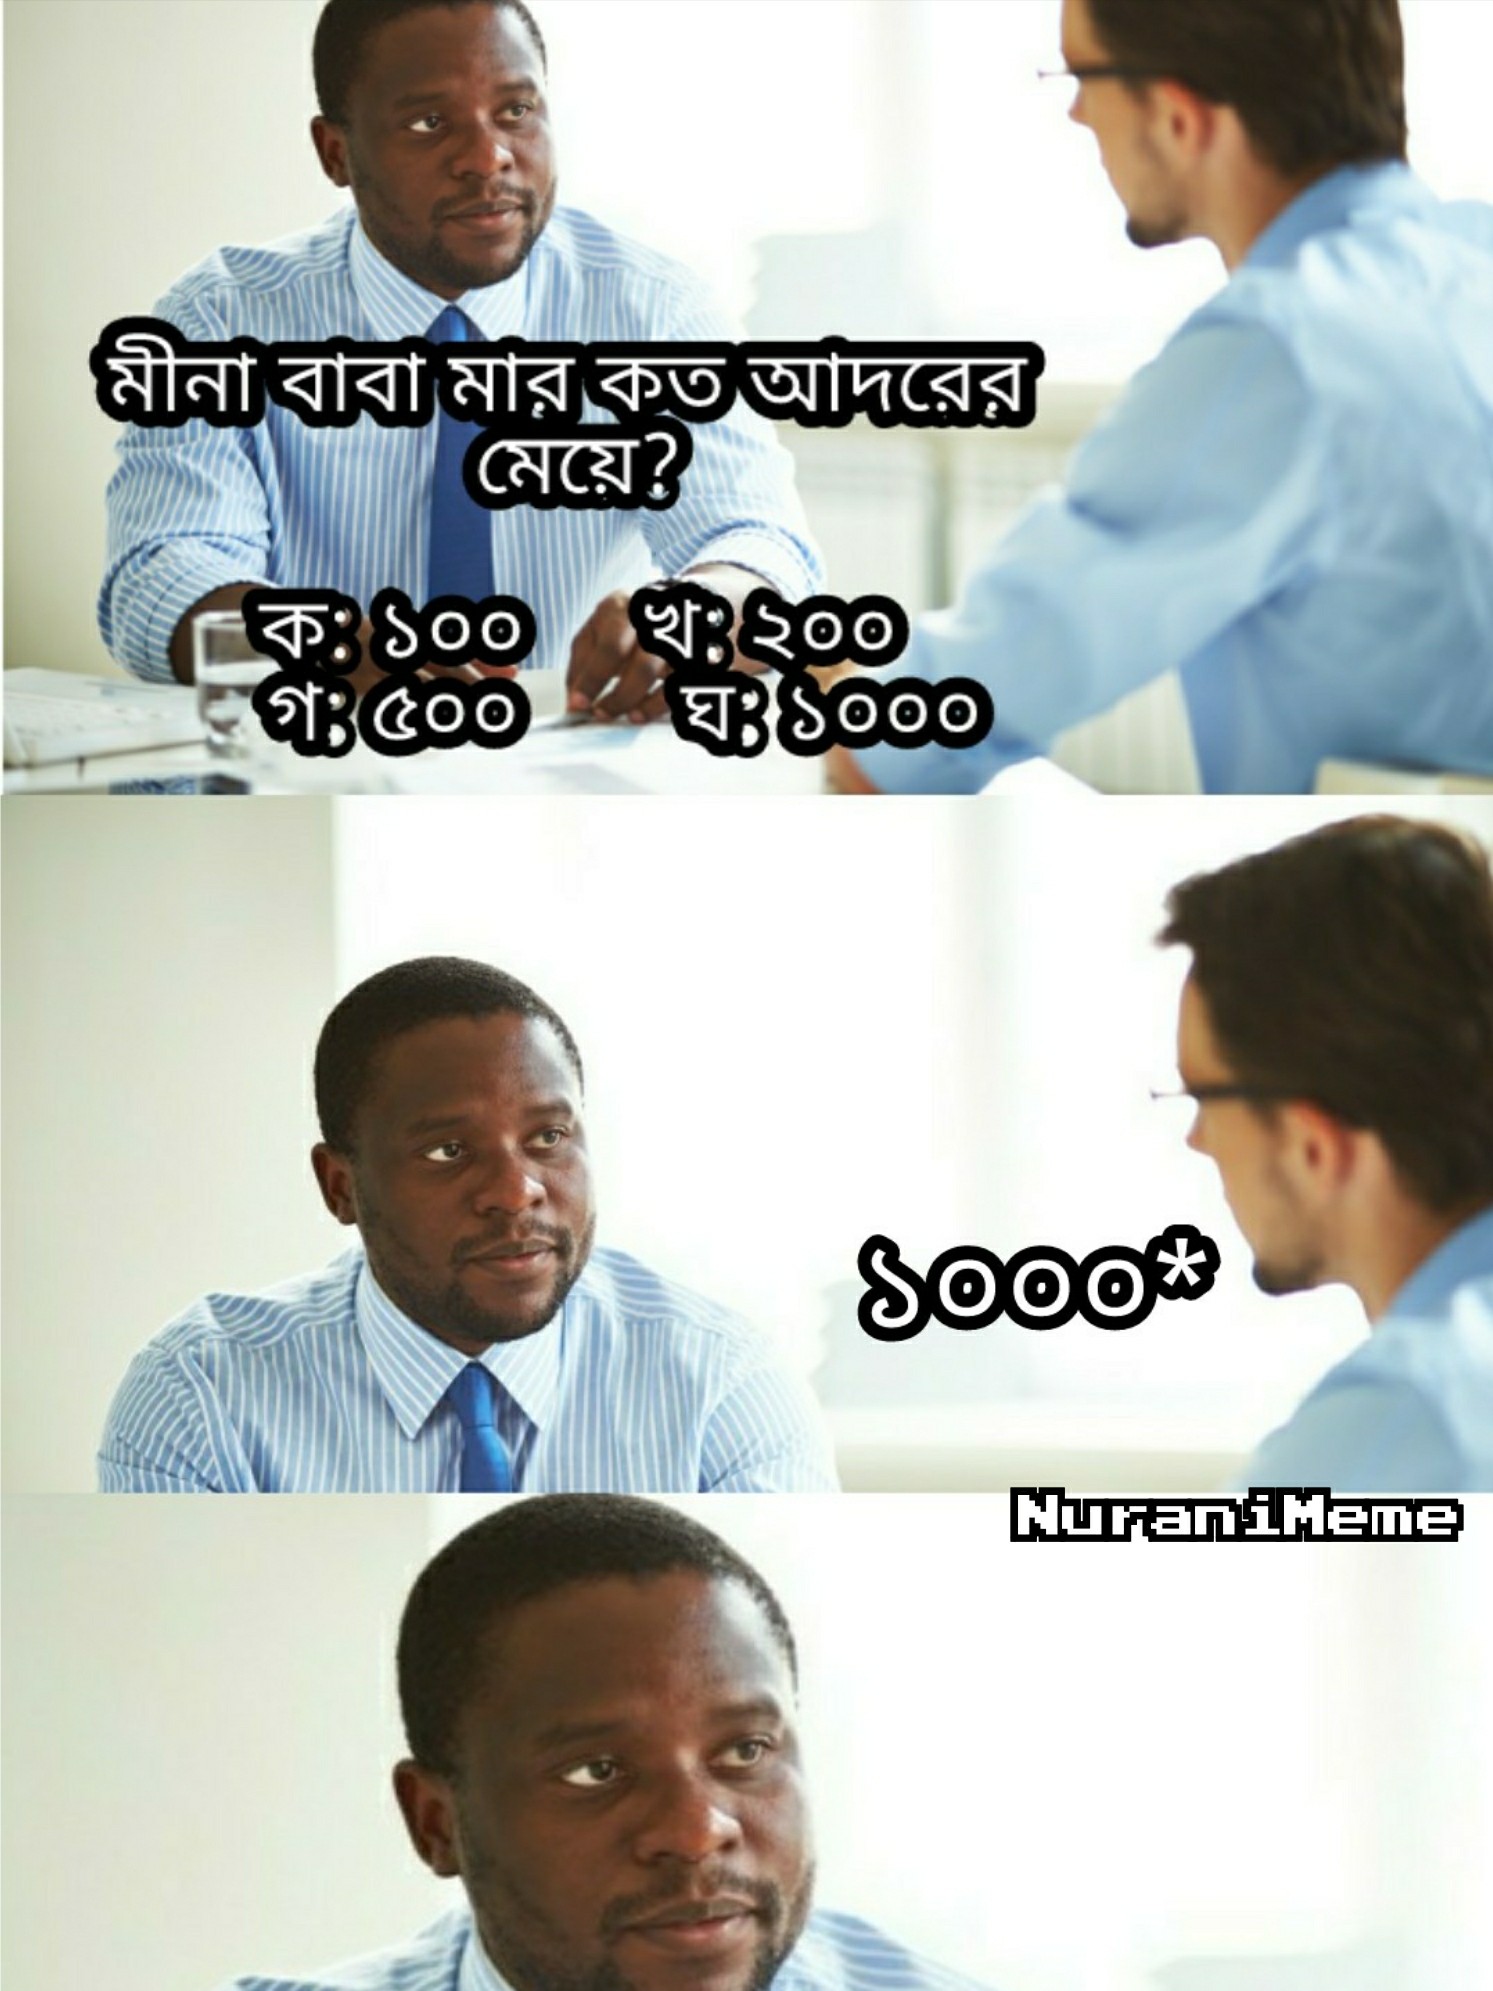
Caption: মীনা বাবা মার কত আদরের মেয়ে ?   কঃ ১০০   খঃ ২০০  গঃ ৫০০  ঘঃ ১০০০    ১০০০*
Label: non-hate